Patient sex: M
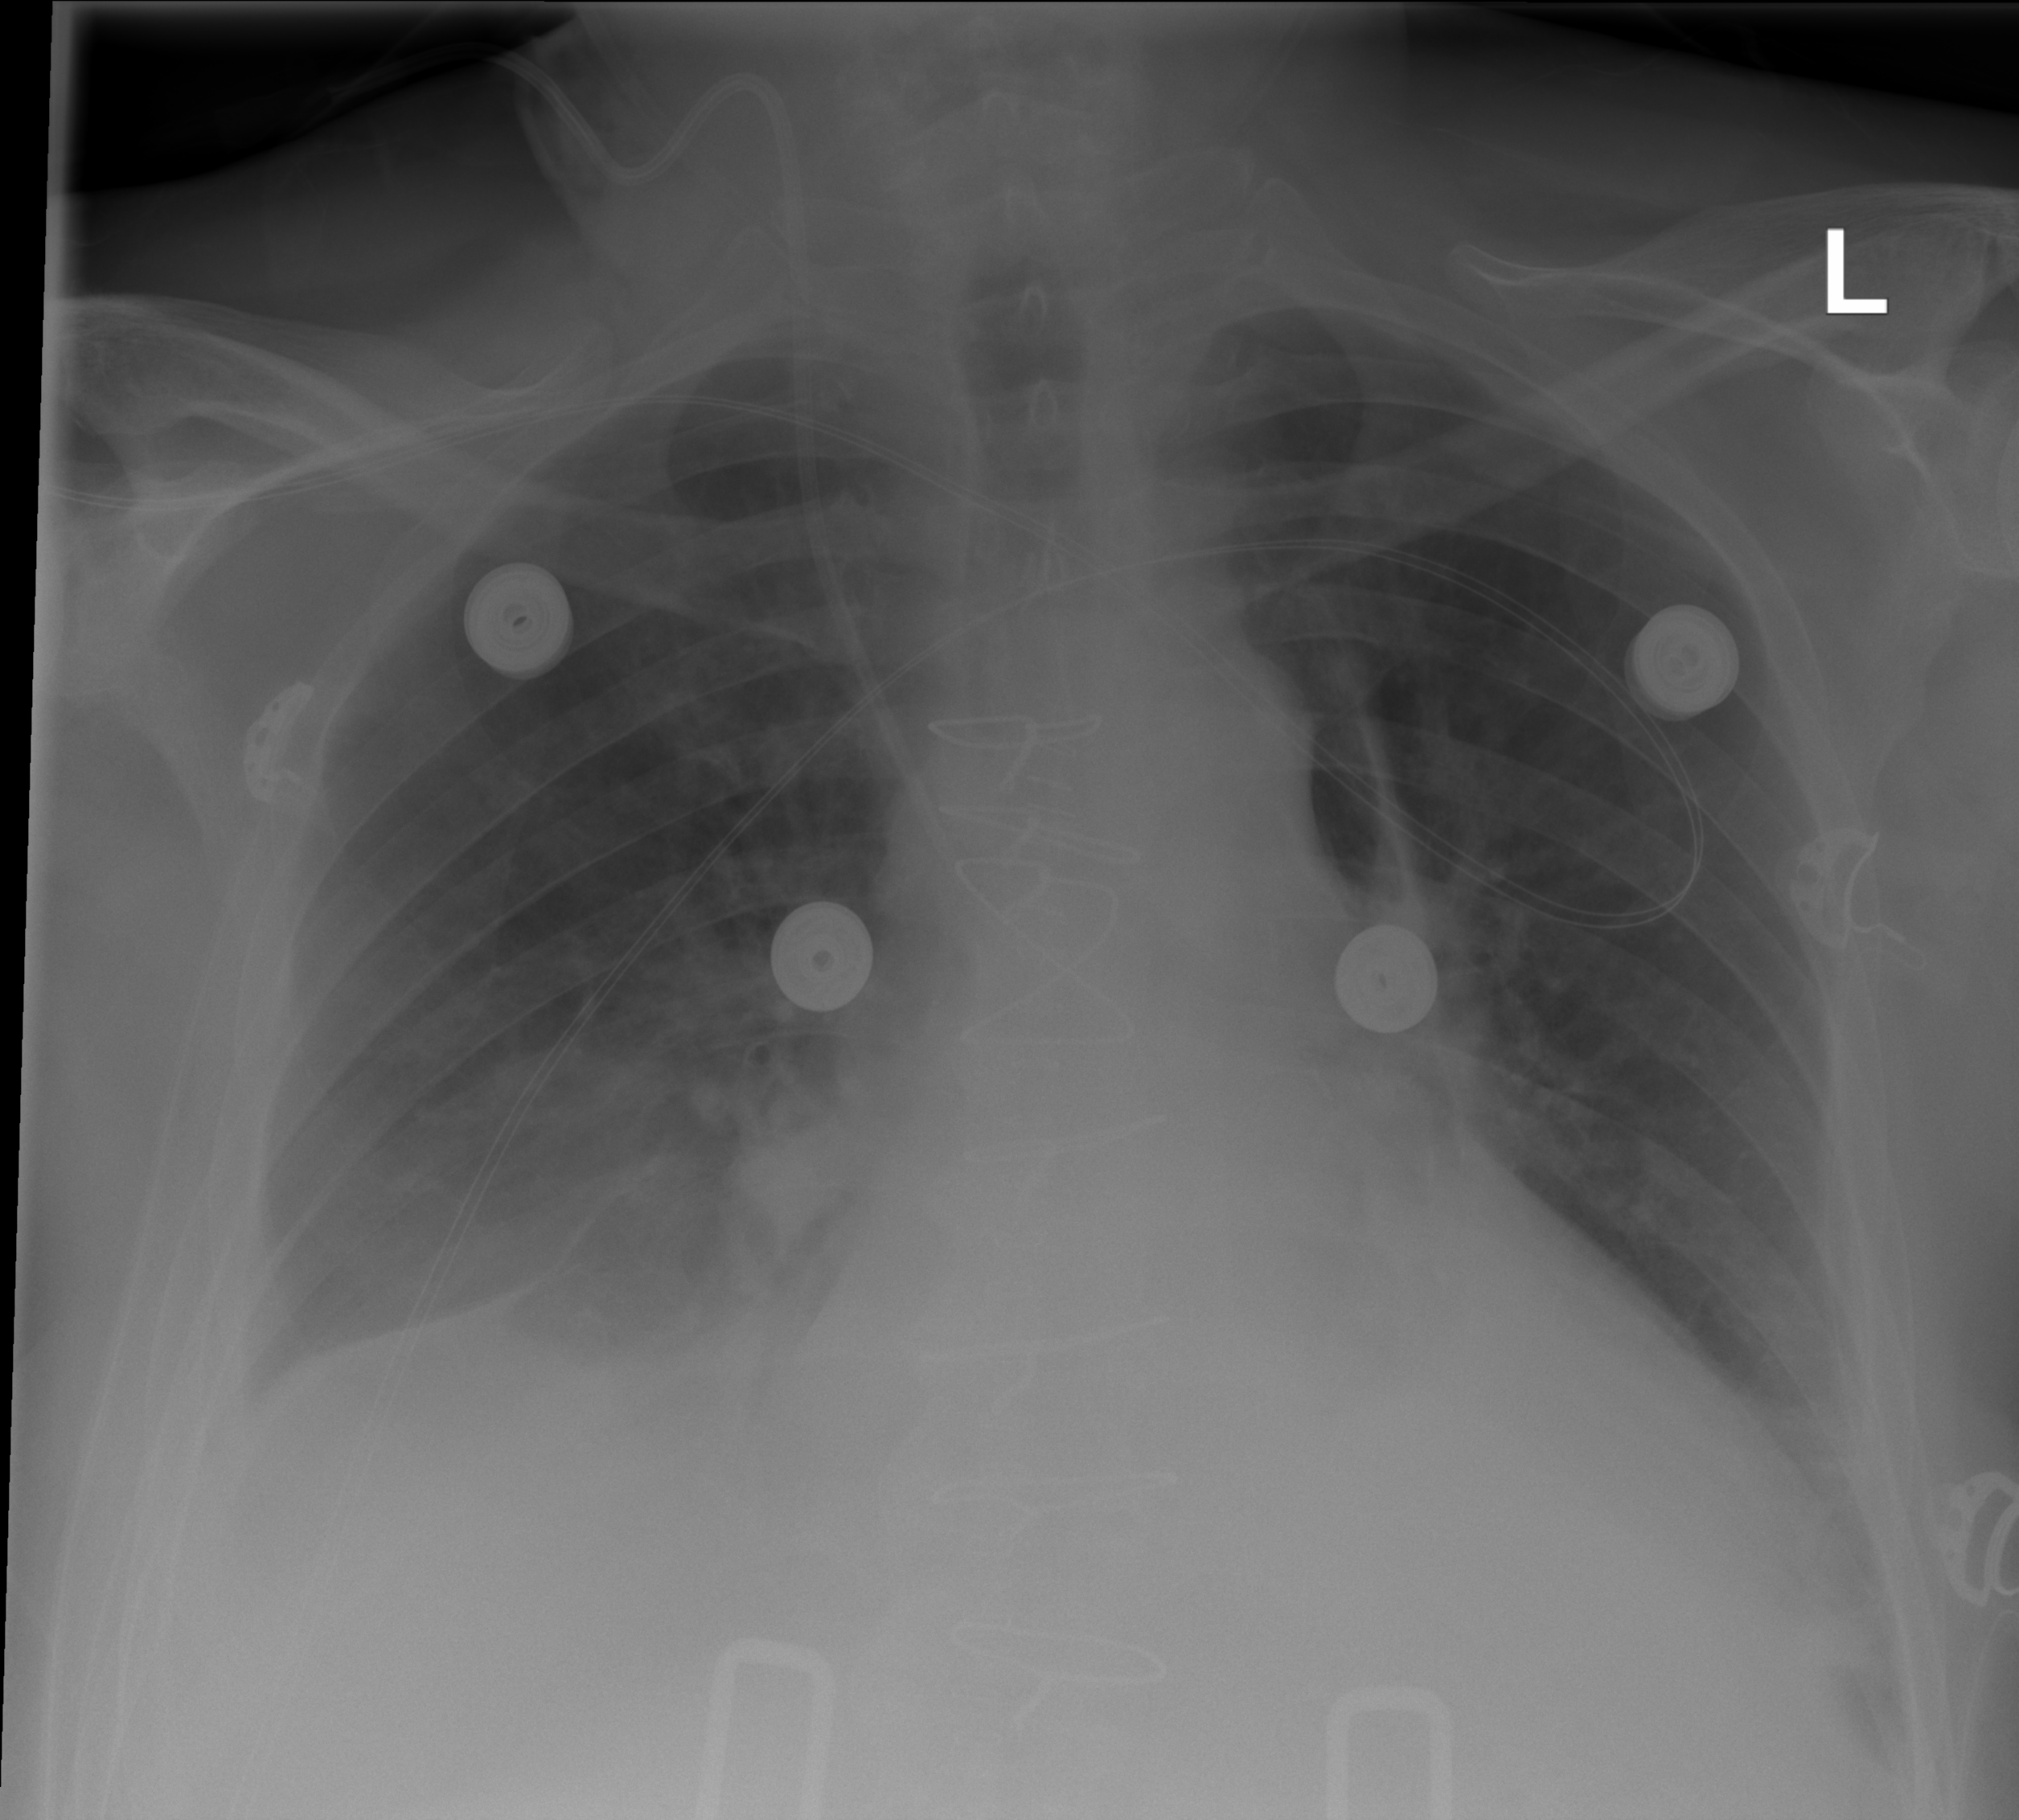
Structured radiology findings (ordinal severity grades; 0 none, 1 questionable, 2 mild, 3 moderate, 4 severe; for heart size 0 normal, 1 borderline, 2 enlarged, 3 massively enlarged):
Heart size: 2
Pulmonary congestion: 2
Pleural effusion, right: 2
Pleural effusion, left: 2
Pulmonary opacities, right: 0
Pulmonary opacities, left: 0
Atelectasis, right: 2
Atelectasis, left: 2